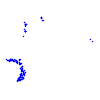
Particle: electron